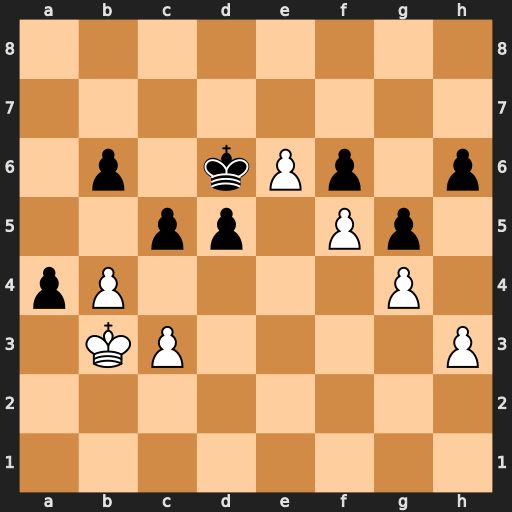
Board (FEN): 8/8/1p1kPp1p/2pp1Pp1/pP4P1/1KP4P/8/8
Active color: w
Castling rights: -
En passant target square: -
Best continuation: Kxa4 c4 b5